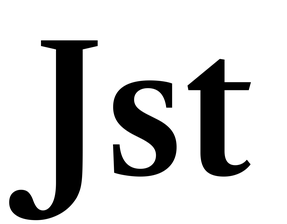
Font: LibreCaslonText_SemiBold